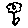
Label: flower